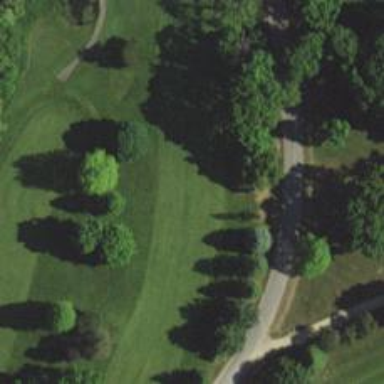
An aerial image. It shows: Golf hole.